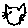
Label: cat